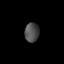
Tissue: skin
Cell type: Epithelial cells
Senescence score: 0.2797
Nuclear area (px): 271
Mean DAPI intensity: 77.849